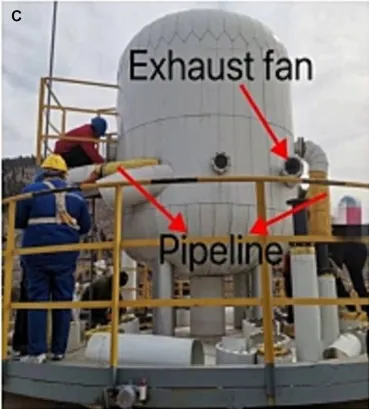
(B,C) Exterior view of sludge treatment tank.
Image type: radiology (ct)